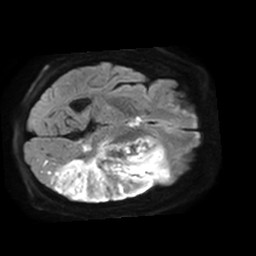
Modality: TRACE
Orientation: axial
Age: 53
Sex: male
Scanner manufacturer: philips
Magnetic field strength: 1.5 T
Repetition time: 3.267 s
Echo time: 0.06922 s